Question: I want to keep running a function (named function) while at the same time clicking on button1 or button2 several times to execute the if statements and add a value to 'self.k'. It doesn't work usually in python when we use 'input()' the code stop and wait till the user enter an input but in Kivy, I don't know something similar.
'''
from kivy.app import App
from kivy.uix.gridlayout import GridLayout
from kivy.uix.label import Label
from kivy.uix.button import Button
class example(App):
def build(self):
self.window = GridLayout()
self.window.cols = 1
self.ques1 = "Click yes or no"
self.begin = Label(text=self.ques1)
self.window.add_widget(self.begin)
self.window2 = GridLayout()
self.window2.cols = 2
self.window.add_widget(self.window2)
self.button1 = Button(text="yes")
self.window2.add_widget(self.button1)
self.button1.bind(on_press=self.yes)
self.button2 = Button(text="no")
self.window2.add_widget(self.button2)
self.button2.bind(on_press=self.no)
#self.function(True)
return self.window
def yes(self, instance):
self.ques1 = "yes"
def no(self, instance):
self.ques1 = "no"
def function(self, instance):
if self.ques1 == "yes":
self.ques1 = "are you sure?"
self.begin.text = self.ques1
if self.ques1 == "yes":
self.k = 2
elif self.ques1 == "no":
self.k = 1
if __name__ == "__main__":
example().run()
'''

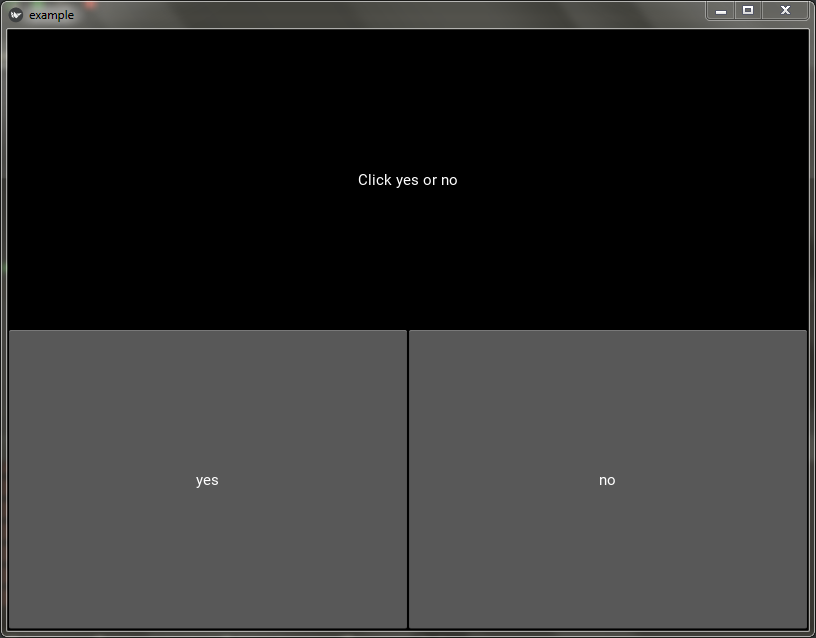
Answer: Alrighty, I get it now, you can achieve this by calling the method 'function()' at the end of 'yes()' and 'no()'.
'''
from kivy.app import App
from kivy.uix.gridlayout import GridLayout
from kivy.uix.label import Label
from kivy.uix.button import Button
class example(App):
question2 = False
def build(self):
self.window = GridLayout()
self.window.cols = 1
self.ques1 = "Click yes or no"
self.begin = Label(text=self.ques1)
self.window.add_widget(self.begin)
self.window2 = GridLayout()
self.window2.cols = 2
self.window.add_widget(self.window2)
self.button1 = Button(text="yes")
self.window2.add_widget(self.button1)
self.button1.bind(on_press=self.yes)
self.button2 = Button(text="no")
self.window2.add_widget(self.button2)
self.button2.bind(on_press=self.no)
# self.function(True)
return self.window
def yes(self, instance):
self.ques1 = "yes"
self.function(instance)
def no(self, instance):
self.ques1 = "no"
self.function(instance)
def function(self, instance):
if self.ques1 == "yes" and not self.question2:
self.begin.text = "Are you sure?"
self.question2 = True
elif self.ques1 == "yes" and self.question2:
self.k = 2
print(self.k)
elif self.ques1 == "no" and self.question2:
self.k = 1
print(self.k)
if __name__ == "__main__":
example().run()
'''
Please tell me if I interpreted your question correctly.